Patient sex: M
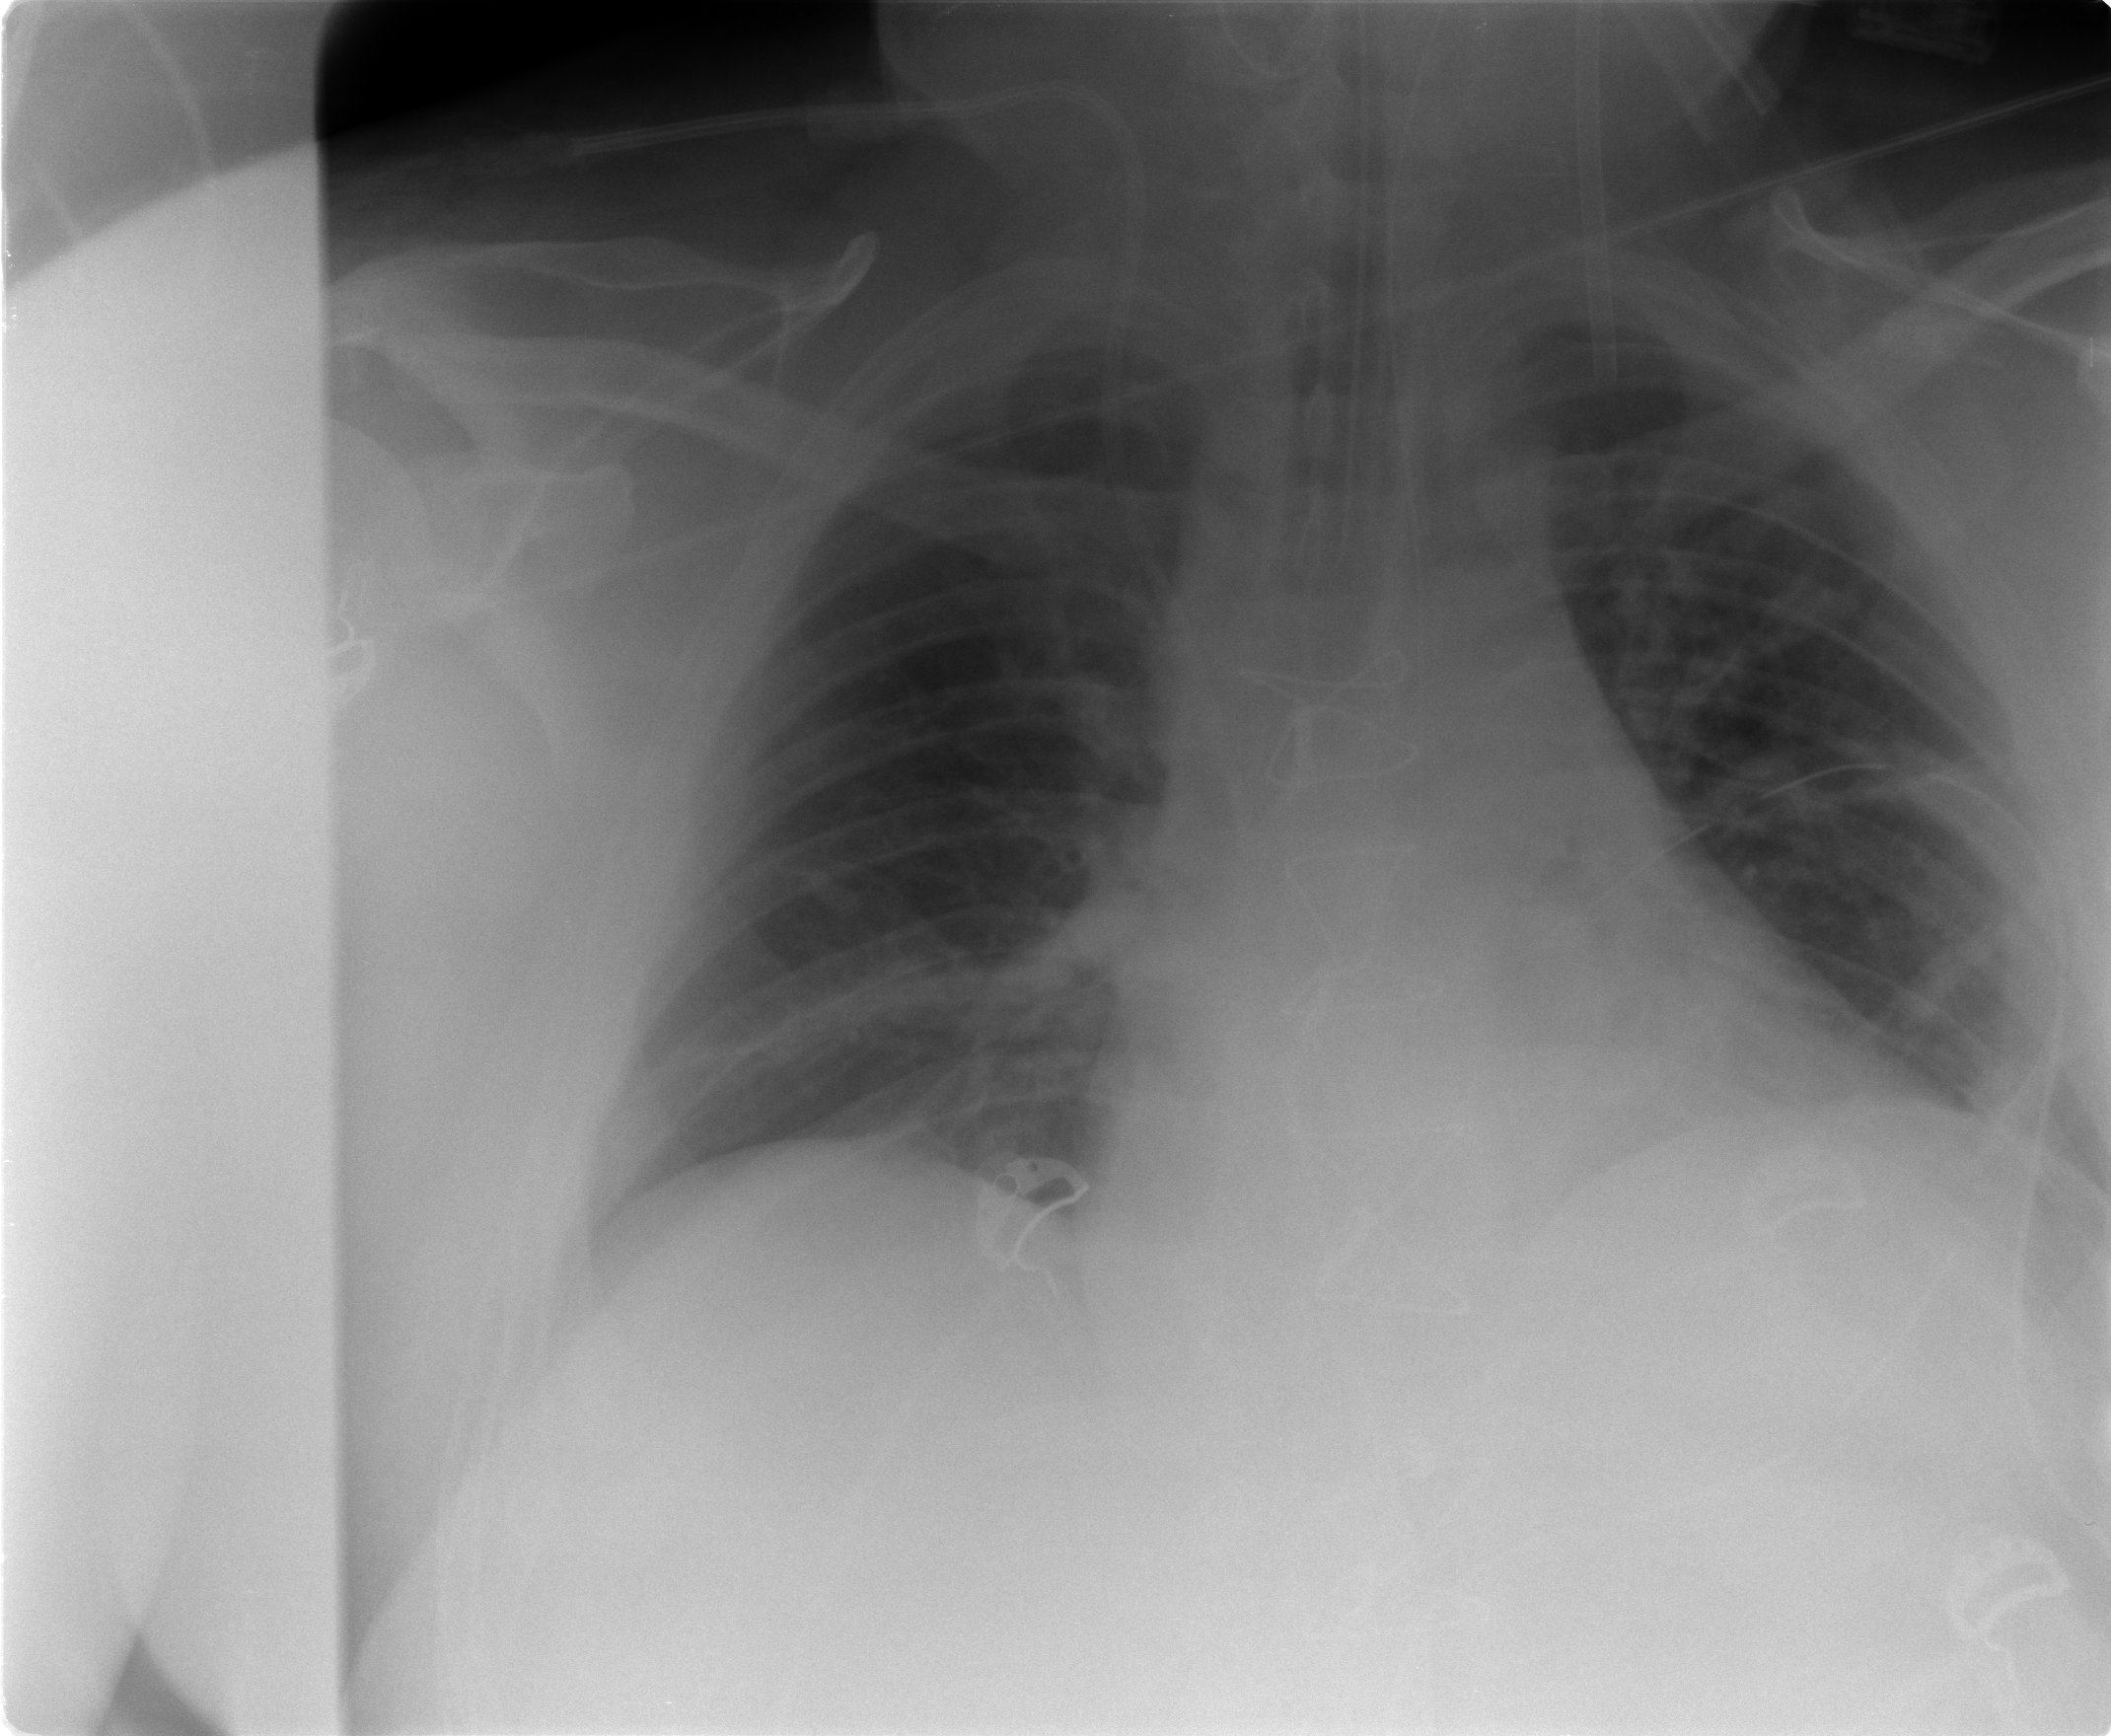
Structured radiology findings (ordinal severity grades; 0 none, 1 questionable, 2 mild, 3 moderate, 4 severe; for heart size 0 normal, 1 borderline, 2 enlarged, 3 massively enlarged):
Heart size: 2
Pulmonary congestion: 2
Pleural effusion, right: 0
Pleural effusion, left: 0
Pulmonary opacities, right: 0
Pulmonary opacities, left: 0
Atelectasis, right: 2
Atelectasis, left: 2